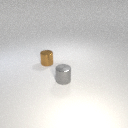
small brown metal cylinder to the left of small gray metal cylinder